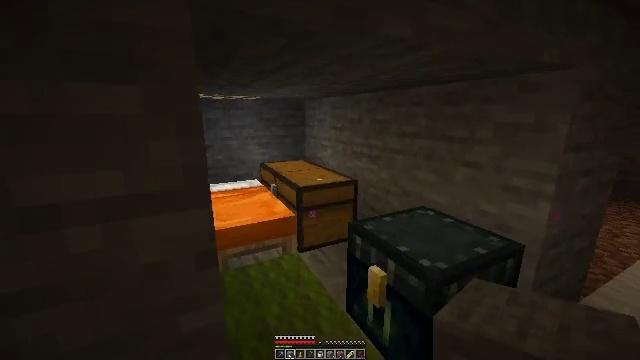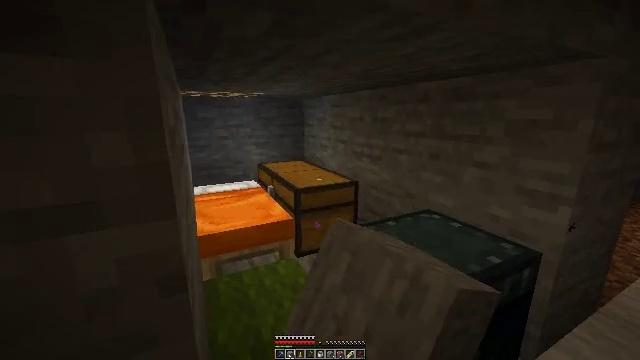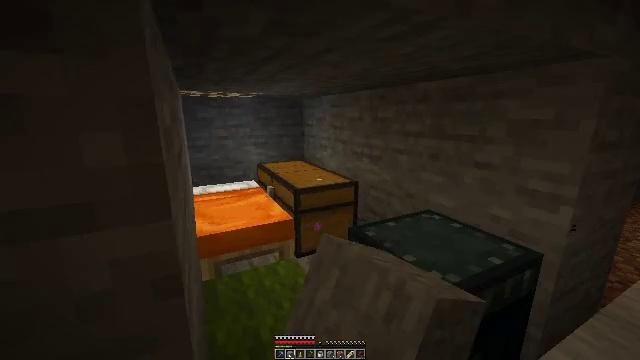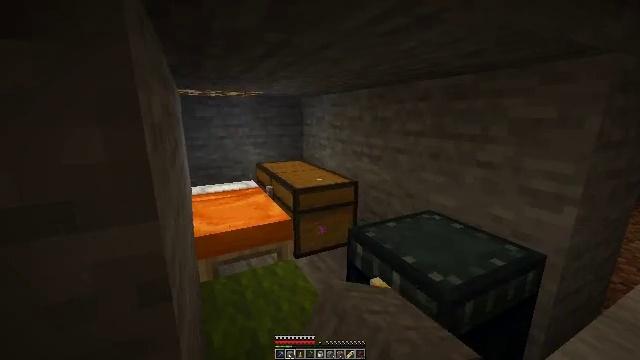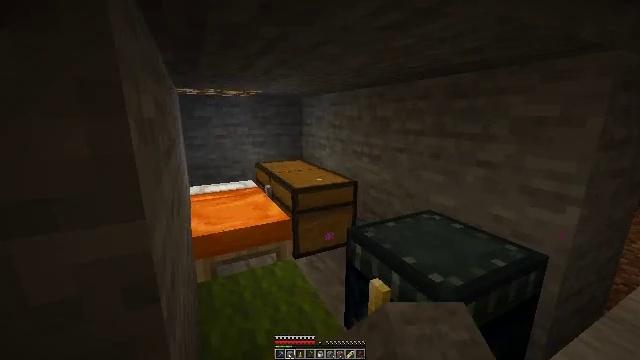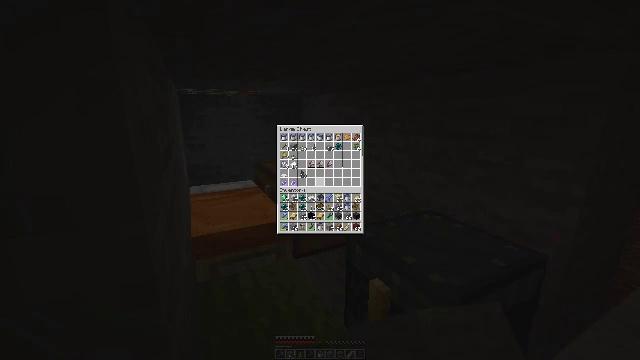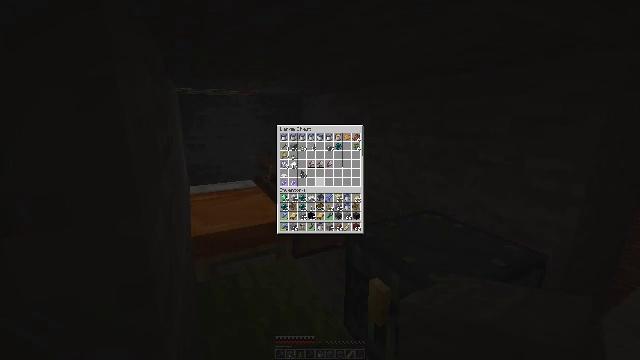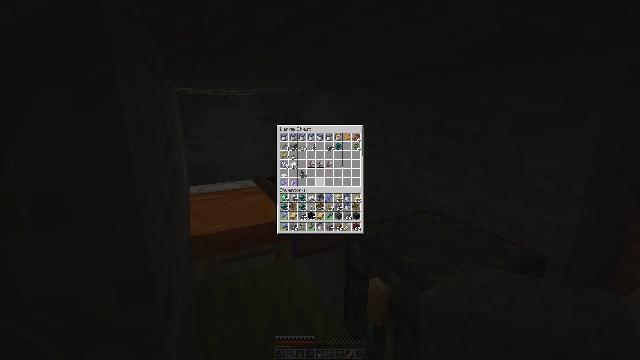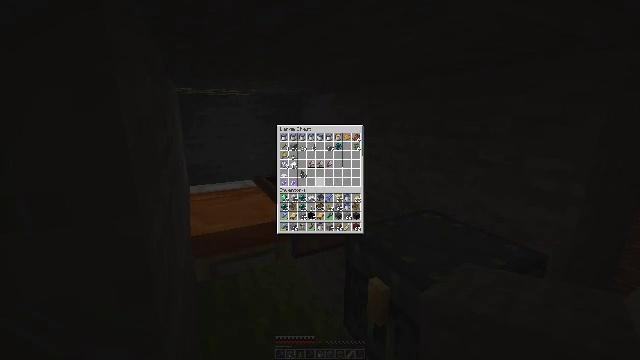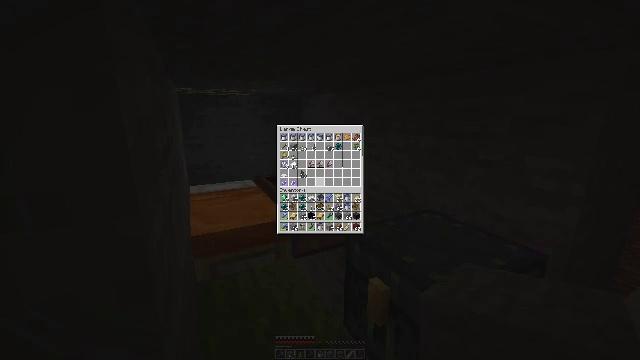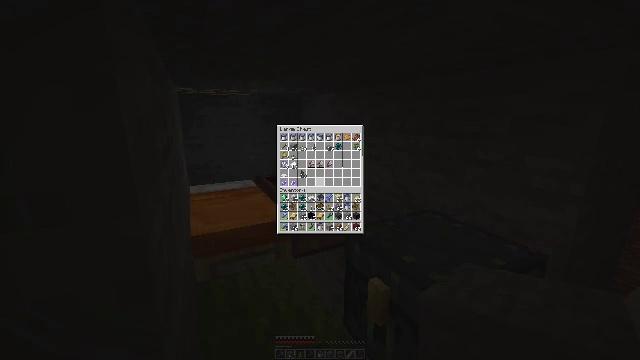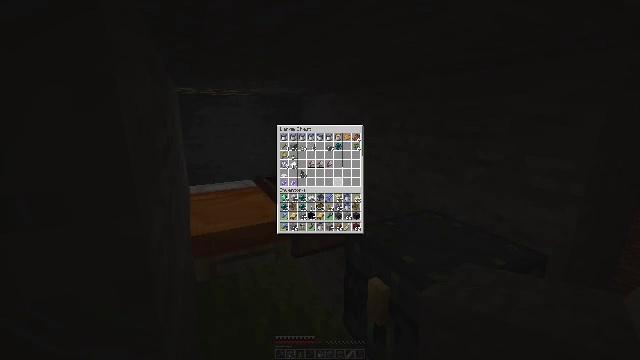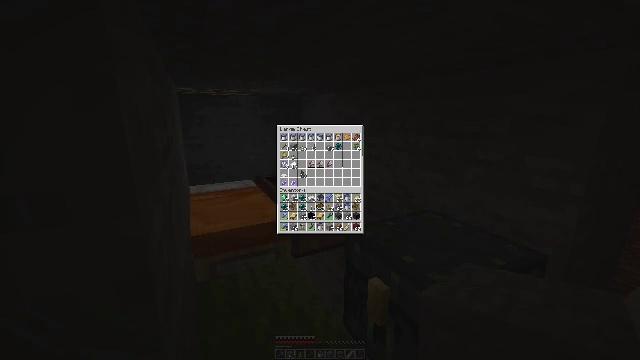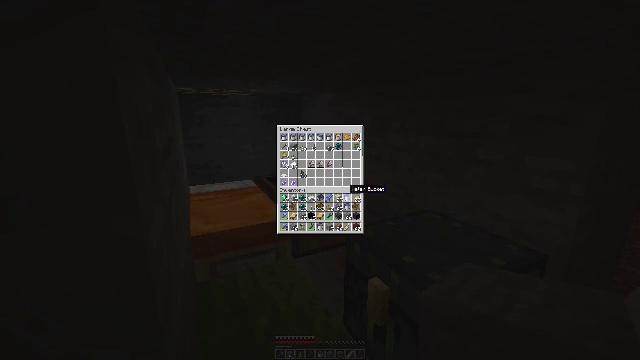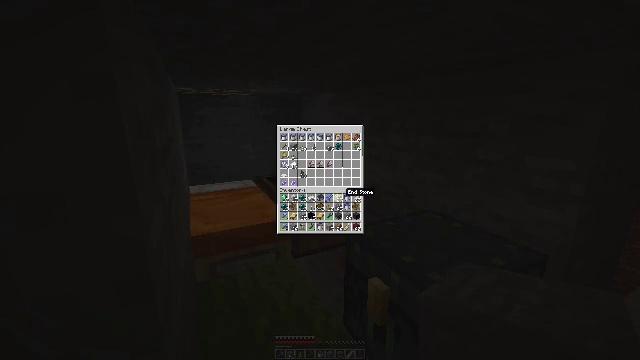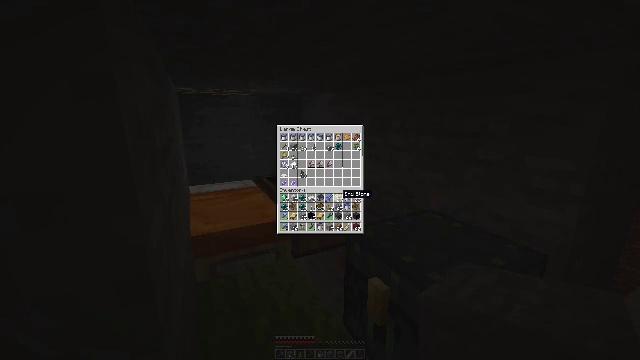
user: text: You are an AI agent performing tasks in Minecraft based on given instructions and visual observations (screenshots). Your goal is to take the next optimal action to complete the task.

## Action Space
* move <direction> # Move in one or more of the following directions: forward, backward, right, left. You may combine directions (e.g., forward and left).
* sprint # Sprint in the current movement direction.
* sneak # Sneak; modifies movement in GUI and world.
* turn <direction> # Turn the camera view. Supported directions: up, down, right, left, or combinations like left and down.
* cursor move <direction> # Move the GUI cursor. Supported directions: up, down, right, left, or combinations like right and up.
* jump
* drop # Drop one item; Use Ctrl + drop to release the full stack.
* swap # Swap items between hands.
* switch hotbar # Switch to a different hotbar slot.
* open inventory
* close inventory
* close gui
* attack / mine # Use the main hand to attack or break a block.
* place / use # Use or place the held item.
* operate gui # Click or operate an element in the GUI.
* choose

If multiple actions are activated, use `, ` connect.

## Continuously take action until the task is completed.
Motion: motion action
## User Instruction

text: Gather the grindstone to use later.
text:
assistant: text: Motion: use / place
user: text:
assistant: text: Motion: use / place
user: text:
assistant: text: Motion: use / place
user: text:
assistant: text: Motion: no_op
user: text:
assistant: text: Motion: no_op
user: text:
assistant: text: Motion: no_op
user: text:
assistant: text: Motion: no_op
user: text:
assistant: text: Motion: no_op
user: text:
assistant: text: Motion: no_op
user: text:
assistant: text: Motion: no_op
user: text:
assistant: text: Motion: turn right
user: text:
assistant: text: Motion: turn right and down
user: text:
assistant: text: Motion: sneak, turn down
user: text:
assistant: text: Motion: sneak
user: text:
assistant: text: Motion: sneak, turn left
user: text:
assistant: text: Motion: sneak
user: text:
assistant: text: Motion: sneak, turn left
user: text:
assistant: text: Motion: sneak, turn left
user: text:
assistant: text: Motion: sneak, turn left
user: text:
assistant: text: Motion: sneak, turn left
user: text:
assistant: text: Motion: sneak, turn left
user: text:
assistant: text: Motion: sneak
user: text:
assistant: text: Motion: sneak, attack / mine
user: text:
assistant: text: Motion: sneak, attack / mine
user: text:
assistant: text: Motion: sneak, attack / mine
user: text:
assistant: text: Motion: sneak, turn down
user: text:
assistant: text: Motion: sneak
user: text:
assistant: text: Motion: sneak, attack / mine
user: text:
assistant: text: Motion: sneak, attack / mine
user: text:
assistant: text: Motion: sneak, attack / mine